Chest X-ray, PA view. Patient: 52 years old, sex M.
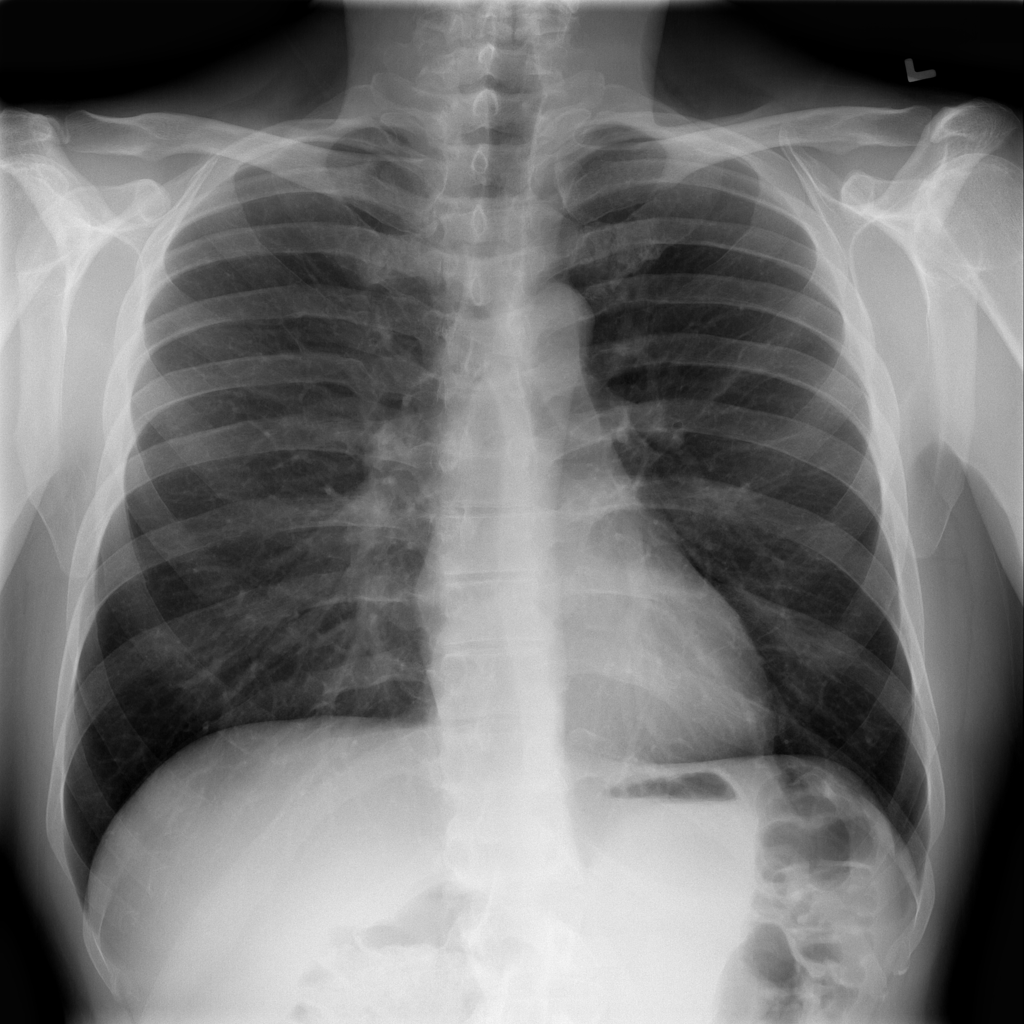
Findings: Infiltration